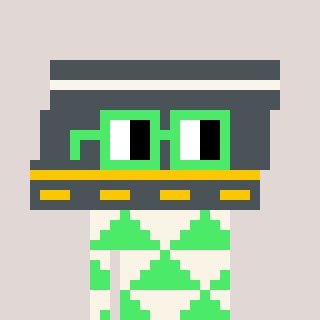
a pixel art character with square light green glasses, a road-shaped head and a teal-colored body on a warm background